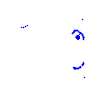
Particle: kaon